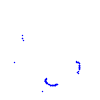
Particle: kaon